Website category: book
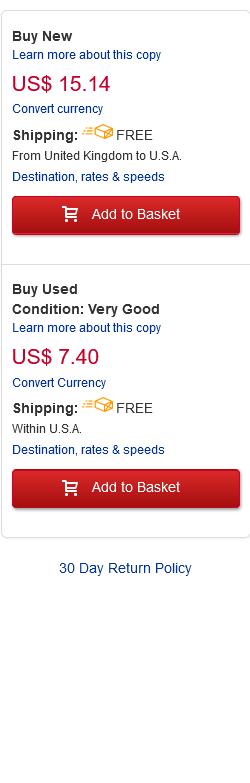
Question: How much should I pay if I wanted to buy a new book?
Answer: US$ 15.14

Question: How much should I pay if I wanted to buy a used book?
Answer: US$ 7.40

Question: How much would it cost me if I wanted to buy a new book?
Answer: US$ 15.14

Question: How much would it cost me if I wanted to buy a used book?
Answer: US$ 7.40

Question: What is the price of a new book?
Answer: US$ 15.14

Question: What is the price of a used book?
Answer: US$ 7.40

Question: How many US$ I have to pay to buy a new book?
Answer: US$ 15.14

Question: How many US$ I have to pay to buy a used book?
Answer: US$ 7.40

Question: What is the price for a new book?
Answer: US$ 15.14

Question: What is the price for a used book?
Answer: US$ 7.40

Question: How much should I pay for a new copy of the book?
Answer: US$ 15.14

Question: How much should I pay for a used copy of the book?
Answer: US$ 7.40

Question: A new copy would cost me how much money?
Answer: US$ 15.14

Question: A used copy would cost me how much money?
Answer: US$ 7.40

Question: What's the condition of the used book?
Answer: Very Good

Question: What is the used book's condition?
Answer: Very Good

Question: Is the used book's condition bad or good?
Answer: Very Good

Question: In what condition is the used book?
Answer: Very Good

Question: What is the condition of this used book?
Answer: Very Good

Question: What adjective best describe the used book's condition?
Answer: Very Good

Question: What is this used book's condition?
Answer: Very Good

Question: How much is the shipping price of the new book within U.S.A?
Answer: FREE

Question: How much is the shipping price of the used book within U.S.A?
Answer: FREE

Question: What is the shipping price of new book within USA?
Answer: FREE

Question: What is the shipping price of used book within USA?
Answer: FREE

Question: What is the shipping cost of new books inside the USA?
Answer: FREE

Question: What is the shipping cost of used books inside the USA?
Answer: FREE

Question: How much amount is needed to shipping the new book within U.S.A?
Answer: FREE

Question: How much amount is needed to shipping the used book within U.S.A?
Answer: FREE

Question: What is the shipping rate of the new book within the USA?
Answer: FREE

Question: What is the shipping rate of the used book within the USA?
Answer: FREE

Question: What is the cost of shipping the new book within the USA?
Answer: FREE

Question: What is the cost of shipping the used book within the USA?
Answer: FREE

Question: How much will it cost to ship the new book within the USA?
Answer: FREE

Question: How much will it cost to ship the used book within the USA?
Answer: FREE